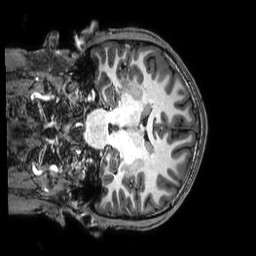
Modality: T1w
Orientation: coronal
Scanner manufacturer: philips
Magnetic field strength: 3 T
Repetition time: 0.008 s
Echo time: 0.003575 s